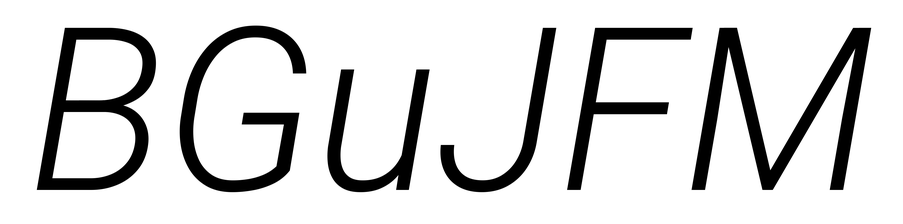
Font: Roboto-Italic_Light_Italic